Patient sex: M
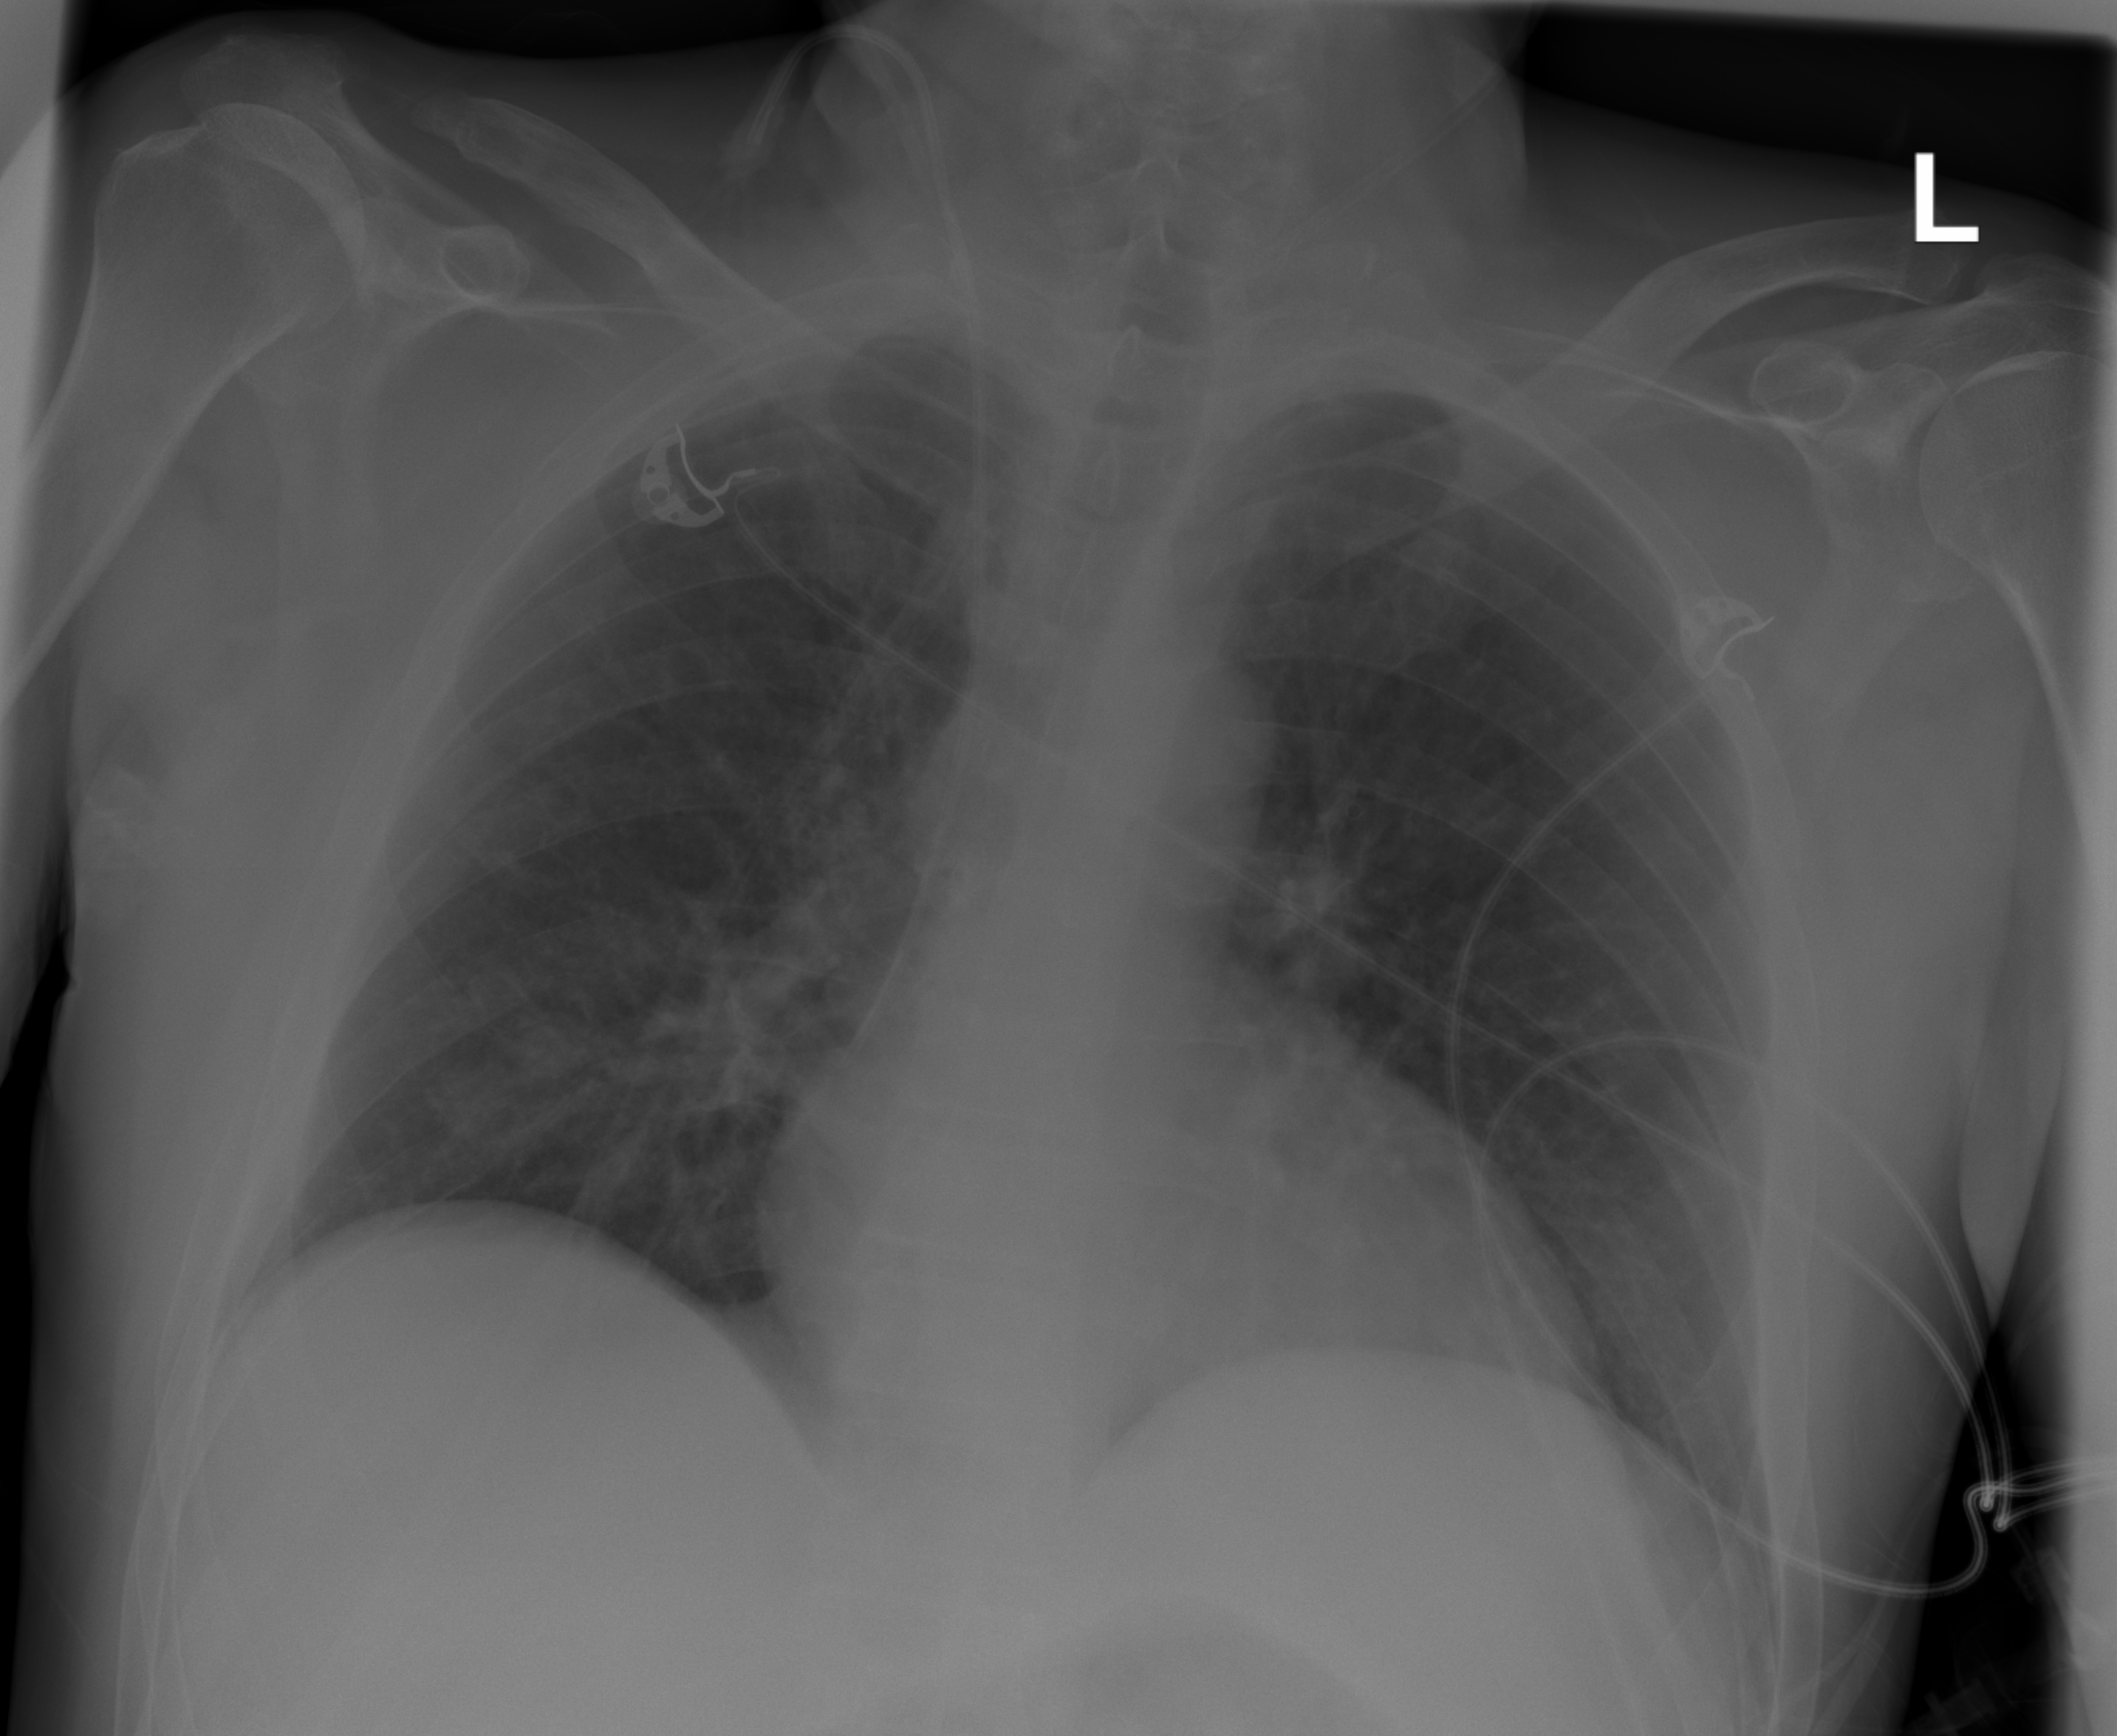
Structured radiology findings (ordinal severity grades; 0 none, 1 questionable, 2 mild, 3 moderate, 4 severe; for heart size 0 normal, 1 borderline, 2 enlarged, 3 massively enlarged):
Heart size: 1
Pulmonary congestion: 0
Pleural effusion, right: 0
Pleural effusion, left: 0
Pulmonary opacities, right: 2
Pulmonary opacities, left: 0
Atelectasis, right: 0
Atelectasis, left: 0